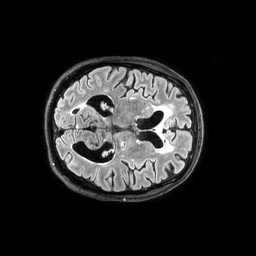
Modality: FLAIR
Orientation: axial
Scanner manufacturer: philips
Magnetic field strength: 3 T
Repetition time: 4.8 s
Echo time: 0.34 s